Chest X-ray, PA view. Patient: 55 years old, sex M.
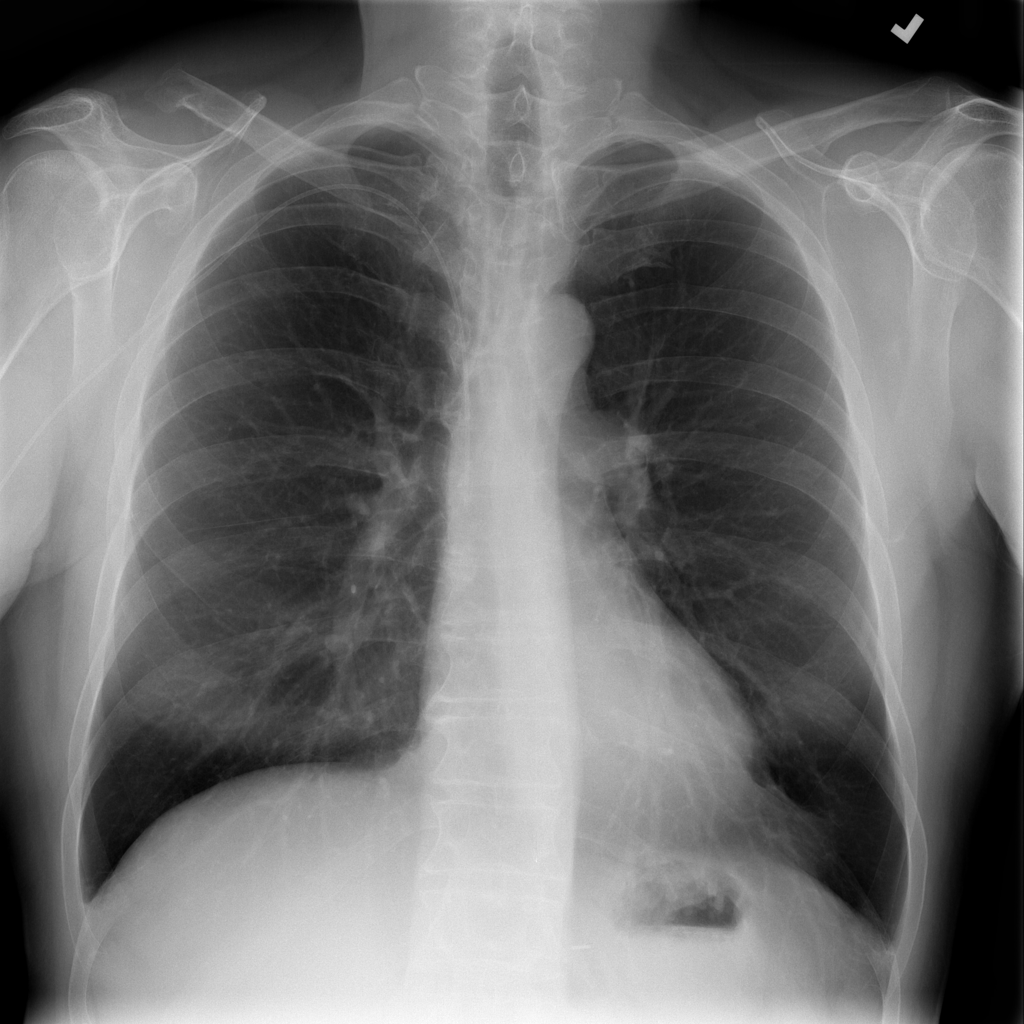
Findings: No Finding